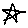
Label: star